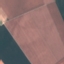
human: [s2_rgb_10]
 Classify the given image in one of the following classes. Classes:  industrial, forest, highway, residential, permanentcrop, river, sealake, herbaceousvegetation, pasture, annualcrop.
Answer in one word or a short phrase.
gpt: AnnualCrop